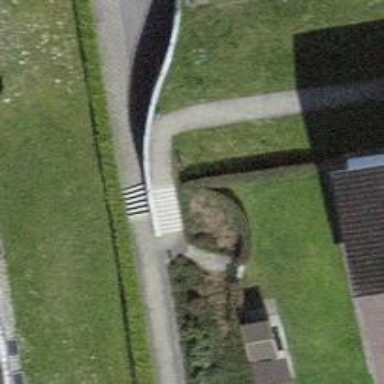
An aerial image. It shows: Set of steps on the road.